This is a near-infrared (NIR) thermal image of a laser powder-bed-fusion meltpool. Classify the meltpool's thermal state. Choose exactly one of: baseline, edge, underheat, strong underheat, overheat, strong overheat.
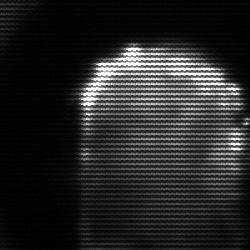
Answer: baseline